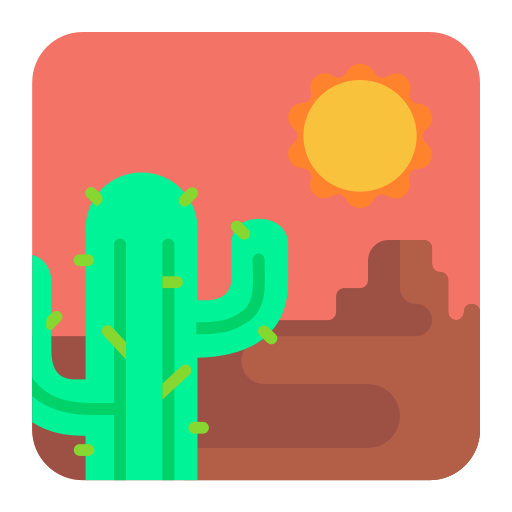
desert flat